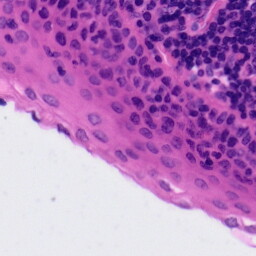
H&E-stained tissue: Tonsil